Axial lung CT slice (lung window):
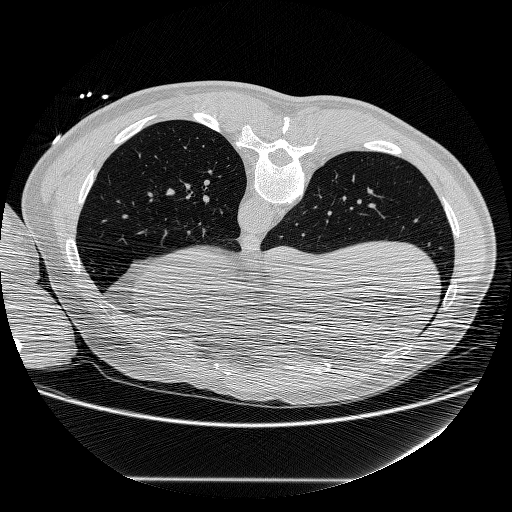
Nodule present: no